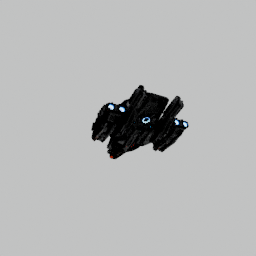
Label: mechanical